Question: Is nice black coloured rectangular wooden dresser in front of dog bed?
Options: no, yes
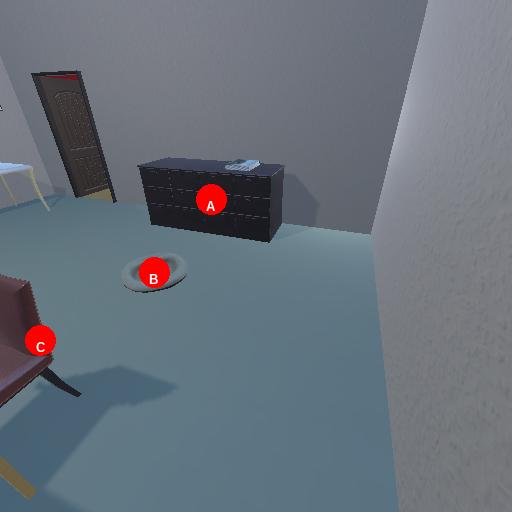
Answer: no